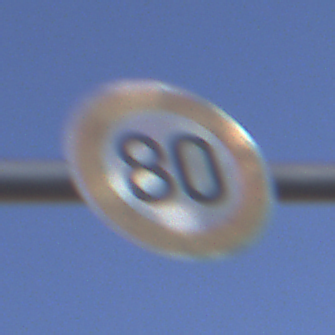
Verkehrszeichen: Geschwindigkeit80
Umgebung: Outdoor, RoadRail
Tageszeit: MorningAfternoon
Wetter: PartlyCloudy
Licht: Natural
Jahreszeit: NotSpecified
Kontrast: HighContrast